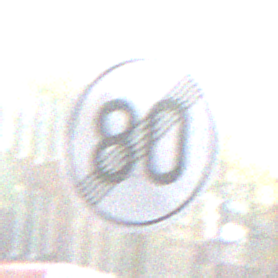
Verkehrszeichen: EndeGeschwindigkeit80
Umgebung: Outdoor, Urban
Tageszeit: SunriseSunset
Wetter: PartlyCloudy
Licht: Natural
Jahreszeit: Autumn
Kontrast: HighContrast